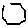
Label: hexagon